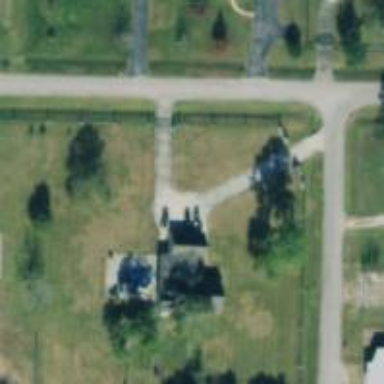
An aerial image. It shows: Driveway.